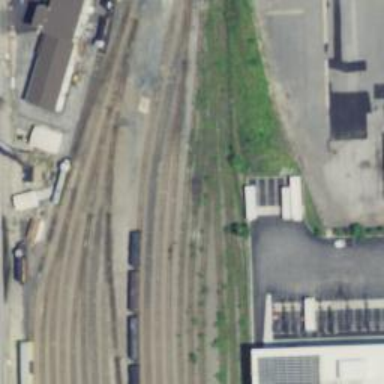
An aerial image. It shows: Disused railway yard.